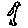
Label: bird